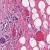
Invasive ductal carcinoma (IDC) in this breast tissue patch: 0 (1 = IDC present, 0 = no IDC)